Interaction volume radius: 5 \u00c5
Interaction volume height: 10 \u00c5
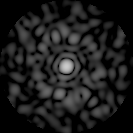
Disorder parameter: 0.8201